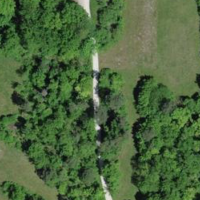
EUNIS habitat code: 45
Species observed at this site:
Lysandra bellargus
Cephalanthera longifolia